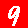
Digit: 9